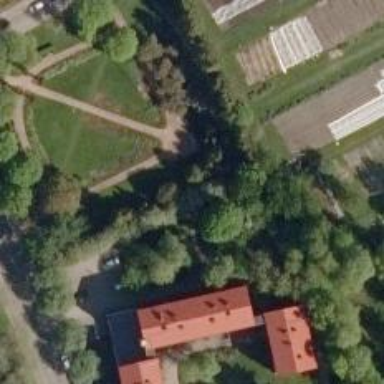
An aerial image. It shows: Path.